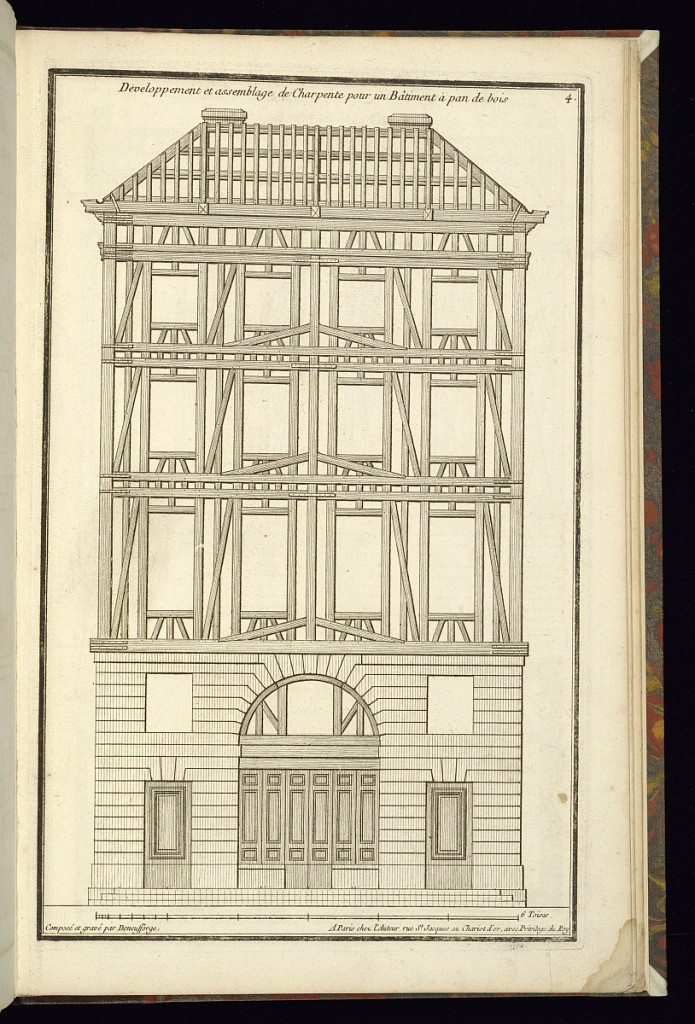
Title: Developpement et assemblage de Charpente pour un Bâtiment à pan de bois
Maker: Jean-François de Neufforge, Flemish, 1714–1791
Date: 1768
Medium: Engraving on paper
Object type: Print
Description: Design for the framework of a multi-storied wooden building. The plate is signed and numbered.